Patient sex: F
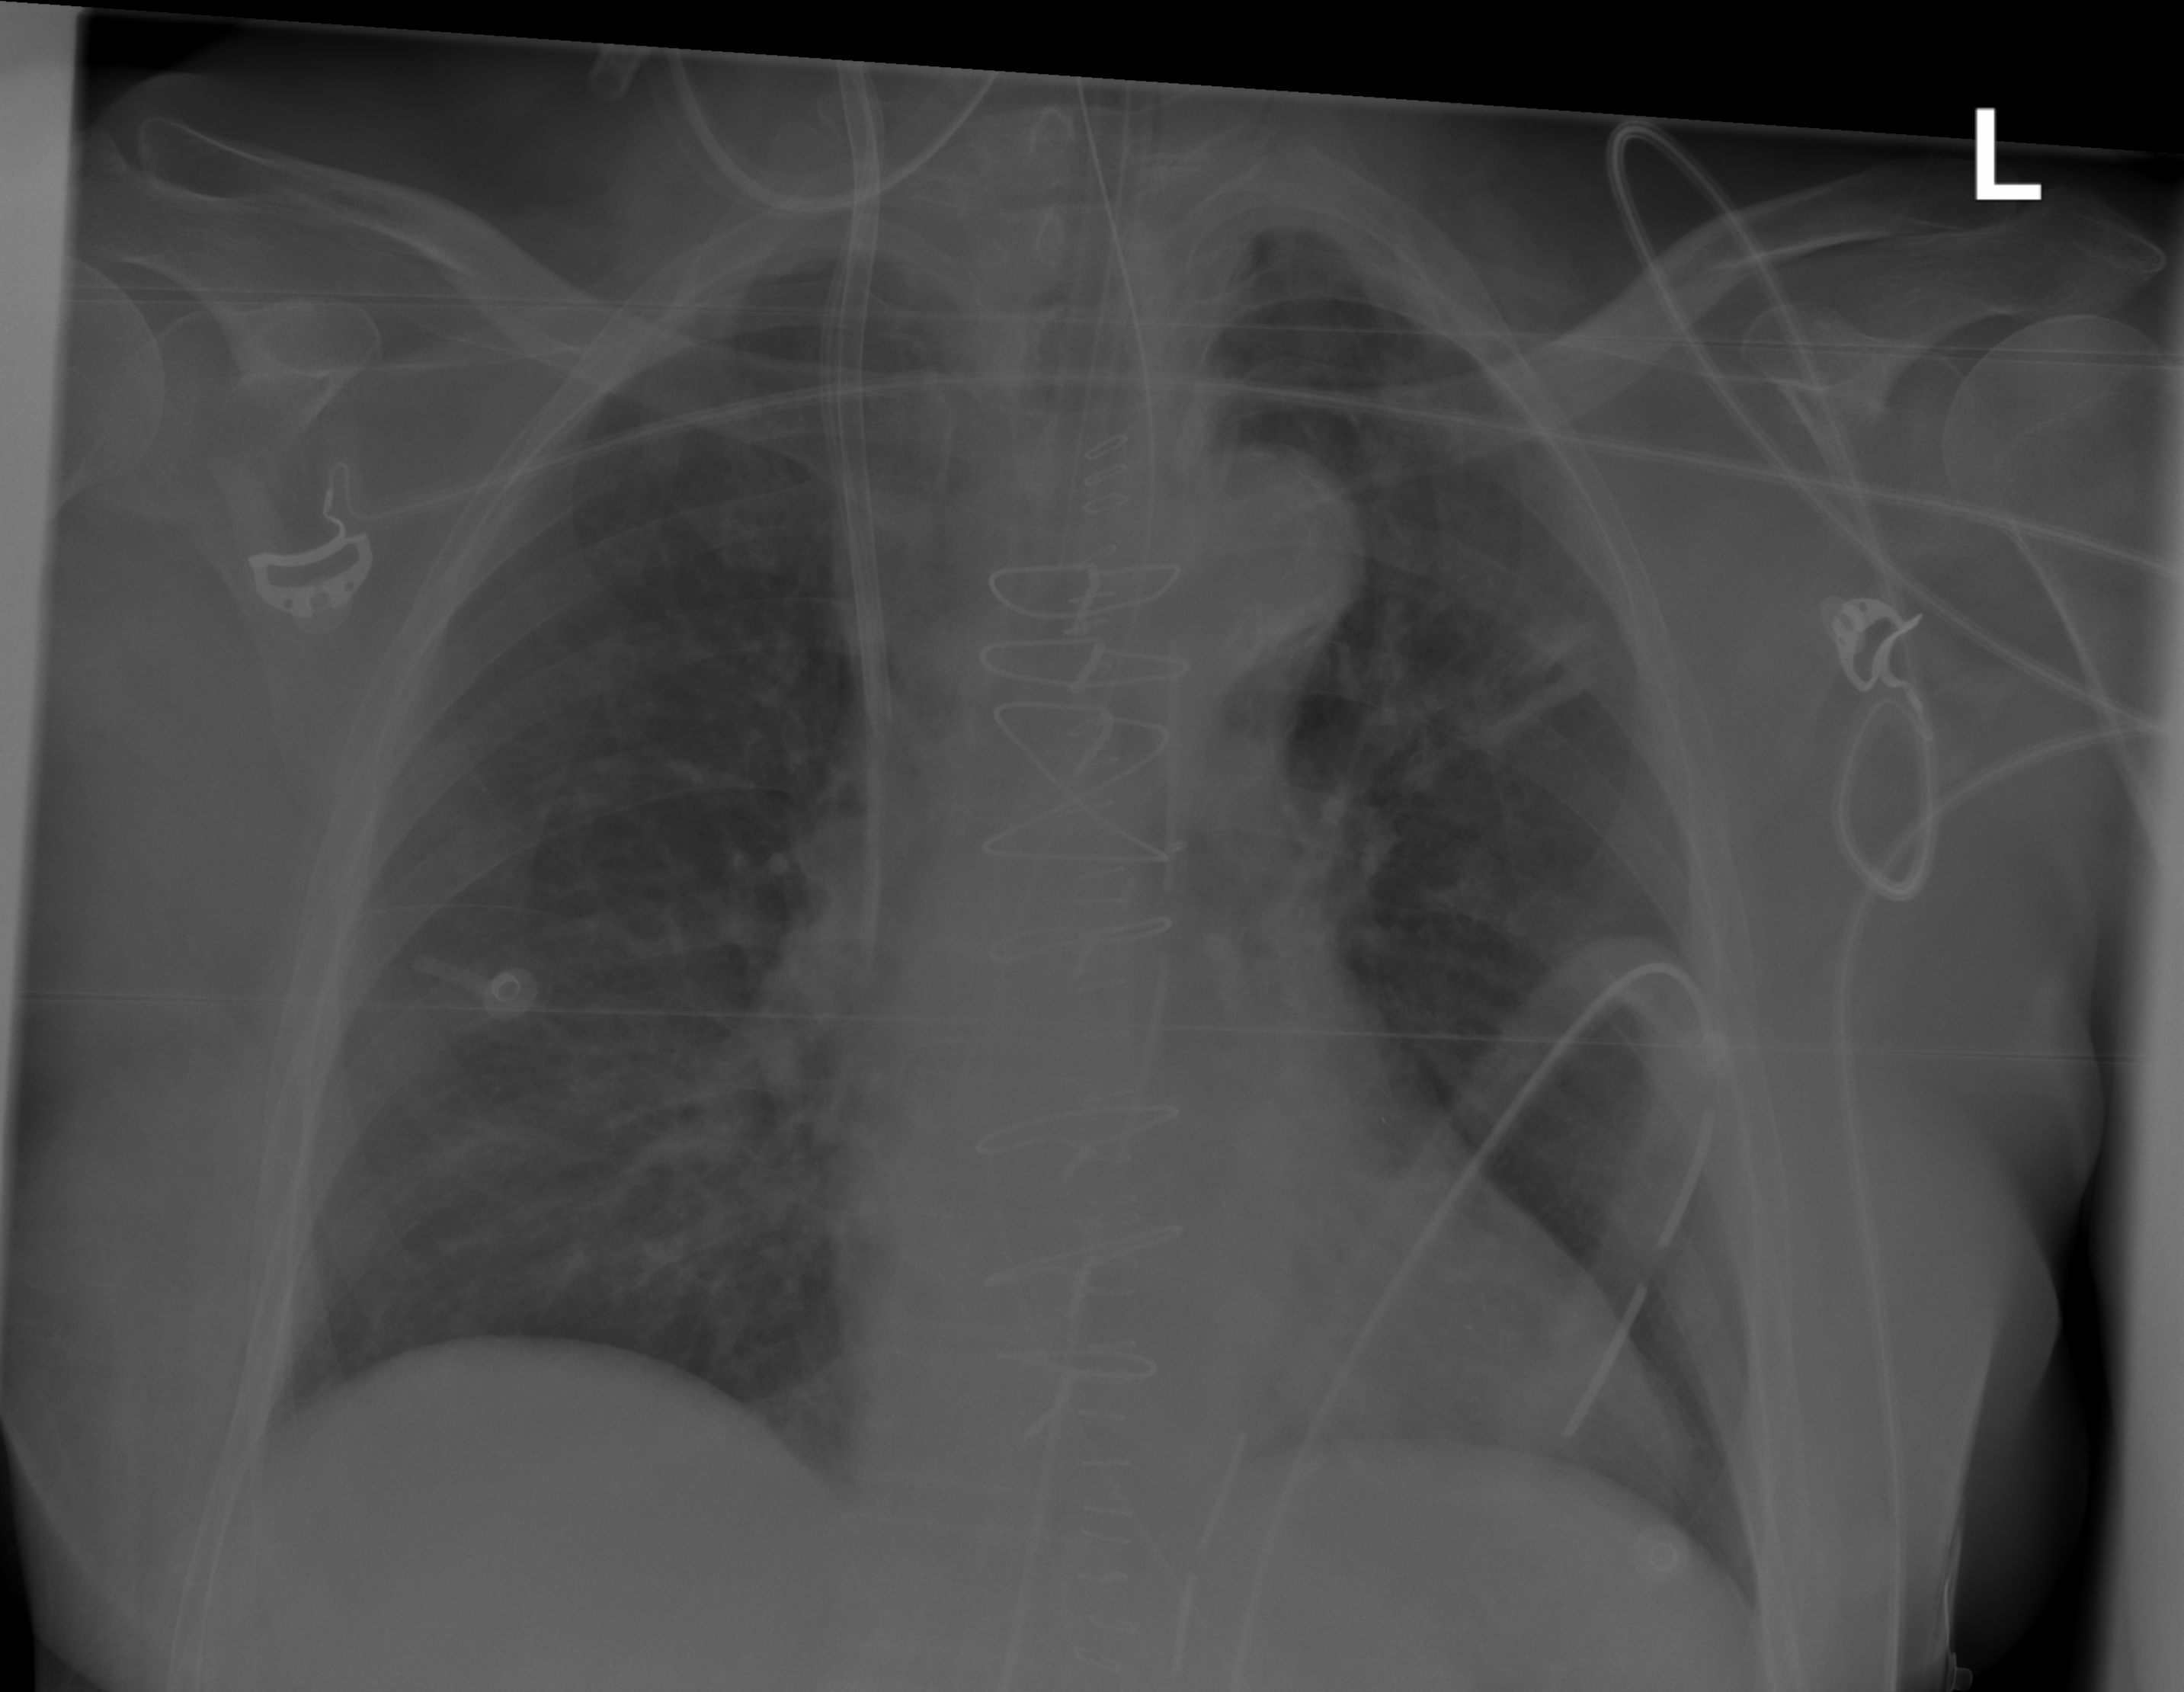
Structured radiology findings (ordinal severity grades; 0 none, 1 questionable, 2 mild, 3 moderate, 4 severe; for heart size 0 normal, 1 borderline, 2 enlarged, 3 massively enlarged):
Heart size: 1
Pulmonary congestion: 0
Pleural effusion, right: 0
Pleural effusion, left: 0
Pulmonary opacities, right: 1
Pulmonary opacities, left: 0
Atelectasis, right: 0
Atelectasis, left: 2